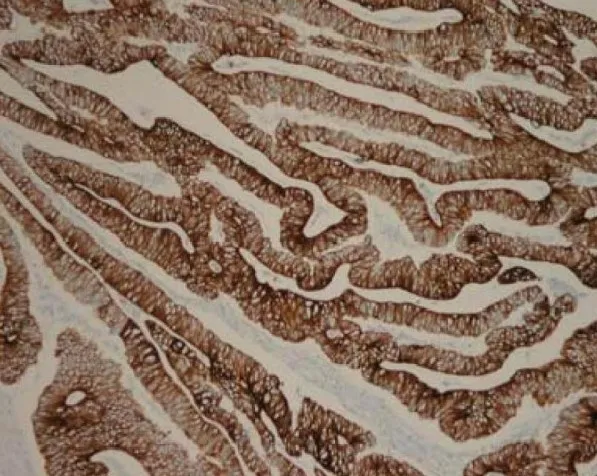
Demonstrates tumour tissue staining strongly positive for CEA, magnification x 400.
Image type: pathology (immunostaining)